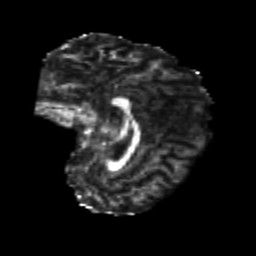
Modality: FA
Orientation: sagittal
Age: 23
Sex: female
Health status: healthy
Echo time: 0.074 s